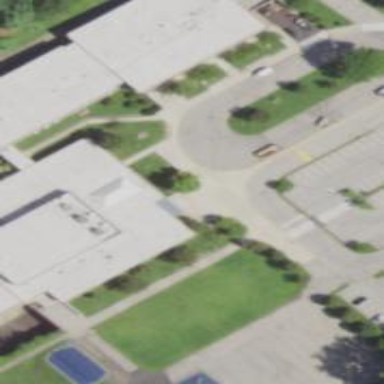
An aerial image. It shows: School building.